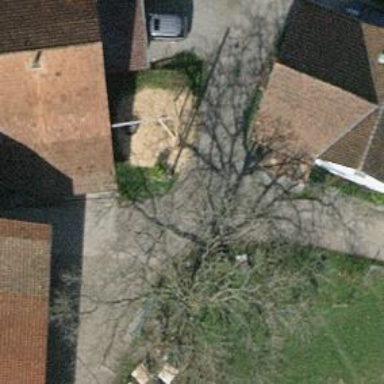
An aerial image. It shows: Driveway leading to service road.